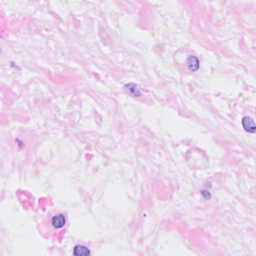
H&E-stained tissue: Breast